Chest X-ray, AP view. Patient: 57 years old, sex M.
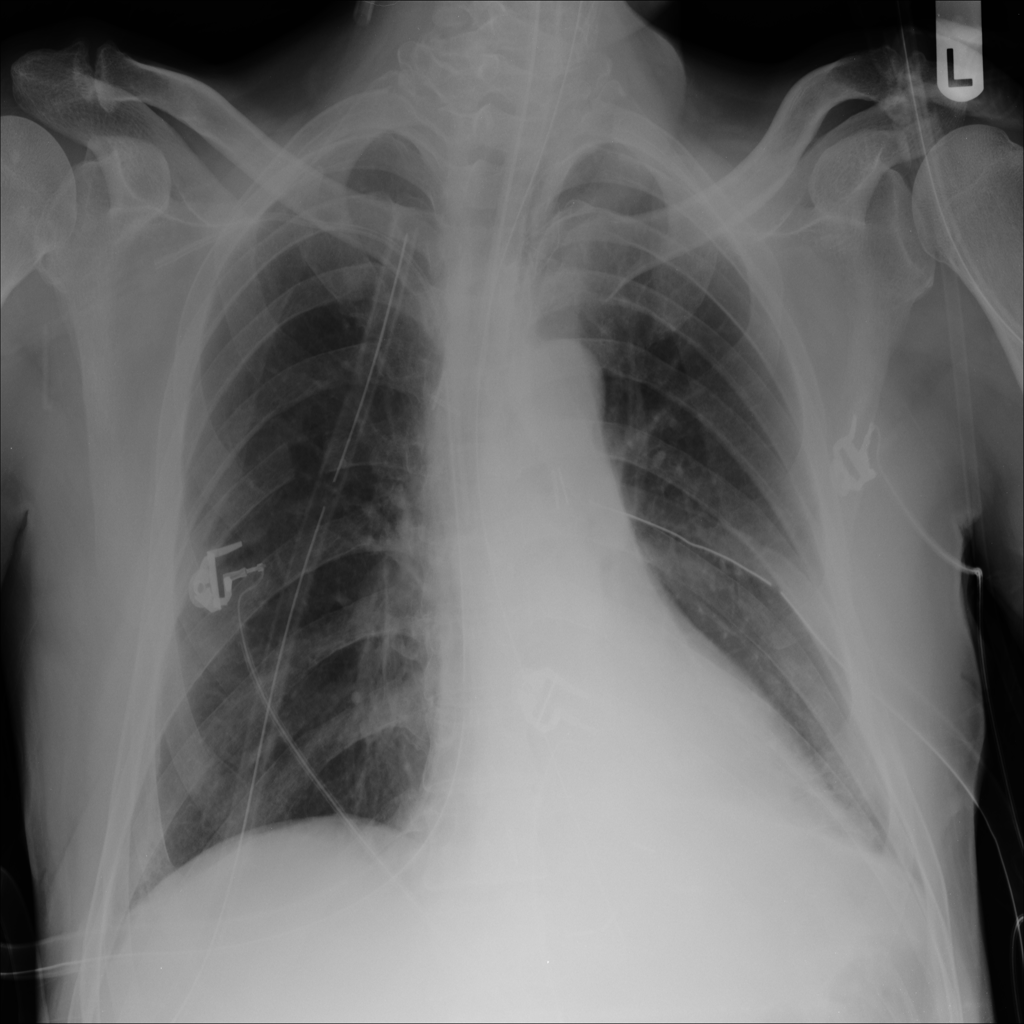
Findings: Consolidation